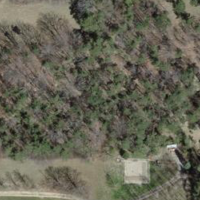
EUNIS habitat code: 41
Species observed at this site:
Pholidoptera griseoaptera
Phaneroptera falcata